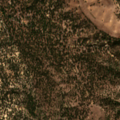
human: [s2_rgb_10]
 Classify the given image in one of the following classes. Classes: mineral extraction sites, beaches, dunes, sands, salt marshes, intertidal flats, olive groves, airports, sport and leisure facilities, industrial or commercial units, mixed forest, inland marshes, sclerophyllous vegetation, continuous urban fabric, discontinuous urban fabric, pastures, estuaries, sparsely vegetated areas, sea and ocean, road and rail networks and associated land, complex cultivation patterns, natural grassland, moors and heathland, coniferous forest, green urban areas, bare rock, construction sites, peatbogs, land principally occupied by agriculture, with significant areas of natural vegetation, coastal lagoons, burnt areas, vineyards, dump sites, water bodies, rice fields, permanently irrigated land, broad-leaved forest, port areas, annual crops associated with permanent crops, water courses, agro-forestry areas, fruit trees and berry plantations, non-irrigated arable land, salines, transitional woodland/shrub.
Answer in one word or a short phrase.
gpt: pastures, broad-leaved forest